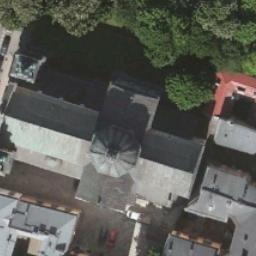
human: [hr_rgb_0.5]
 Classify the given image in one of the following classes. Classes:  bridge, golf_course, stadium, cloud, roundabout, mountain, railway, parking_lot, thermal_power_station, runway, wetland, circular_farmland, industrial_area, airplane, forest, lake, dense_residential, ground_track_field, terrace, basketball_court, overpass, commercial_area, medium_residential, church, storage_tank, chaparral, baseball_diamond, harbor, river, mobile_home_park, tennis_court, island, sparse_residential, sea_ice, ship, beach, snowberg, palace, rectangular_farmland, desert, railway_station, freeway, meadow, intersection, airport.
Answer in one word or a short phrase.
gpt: church